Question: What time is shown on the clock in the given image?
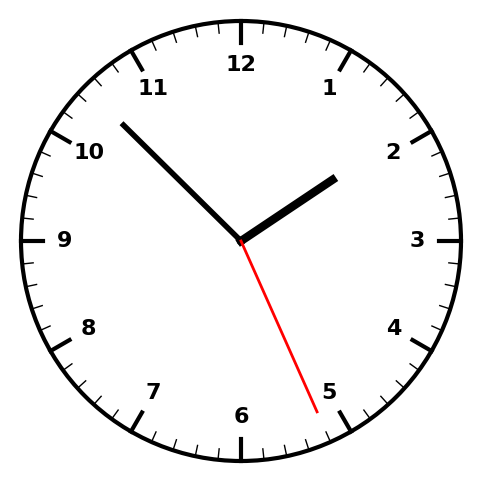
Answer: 01:52:26